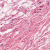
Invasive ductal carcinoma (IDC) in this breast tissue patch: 0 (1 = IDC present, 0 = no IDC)